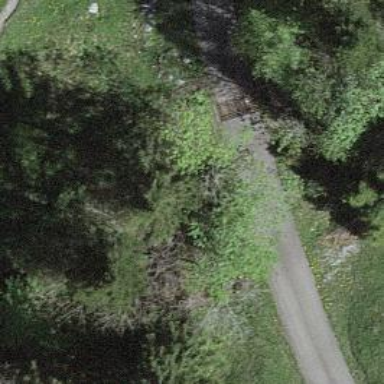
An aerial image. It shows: Culvert tunnel.